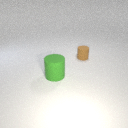
large green rubber cylinder to the left of small brown rubber cylinder